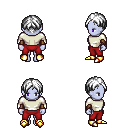
a pixel art fantasy rpg character, female body template, dark elf, purple skin, white long-sleeve shirt, red pants, white parted hairstyle, leather bracers, gold boots, four views (front, back, left, right), 2x2 character sprite sheet, small pixel art, hard edges, no anti-aliasing